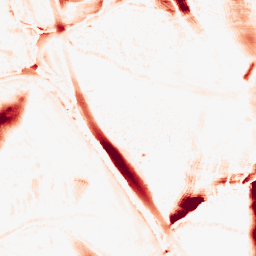
Category: morphological
Decomposition family: morphological_ellipse
Decomposition parameters: operation: opening
width: 20
height: 50
Upsampling method: regularized
Upsampling parameters: scale: 2
lambda_reg: 0.001
Upsampling scale: 2